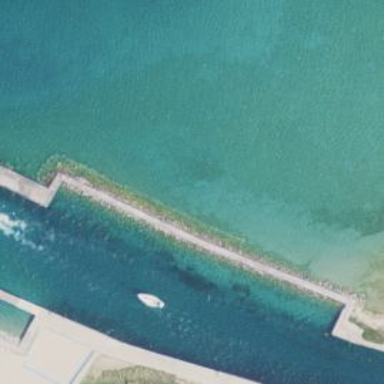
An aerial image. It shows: Breakwater made of rock.